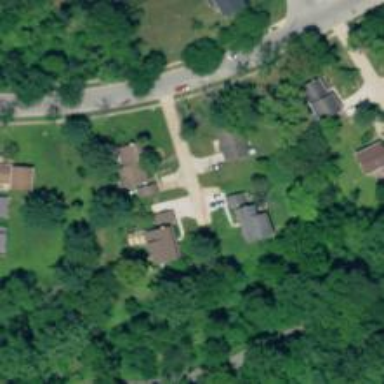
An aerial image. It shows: Driveway leading to service road.